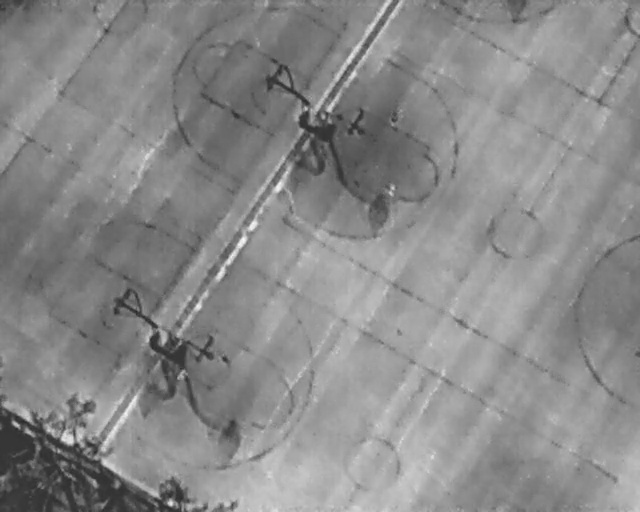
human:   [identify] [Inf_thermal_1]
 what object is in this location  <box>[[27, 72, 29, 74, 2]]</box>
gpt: <ref>1 small person at the bottom left</ref>

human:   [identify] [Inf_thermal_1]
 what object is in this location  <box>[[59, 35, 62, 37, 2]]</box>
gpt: <ref>1 medium person at the center</ref>